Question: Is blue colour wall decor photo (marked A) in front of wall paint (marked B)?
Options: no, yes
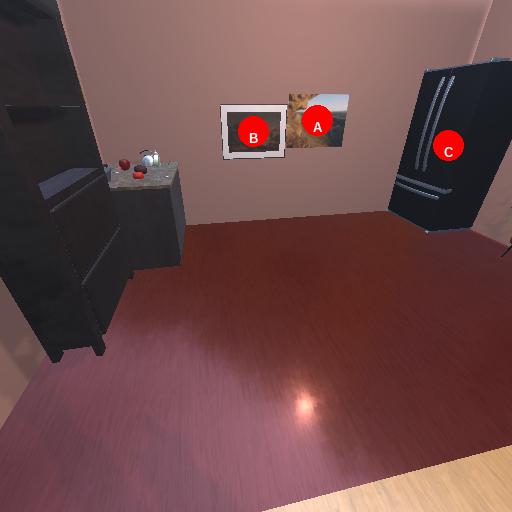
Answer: no